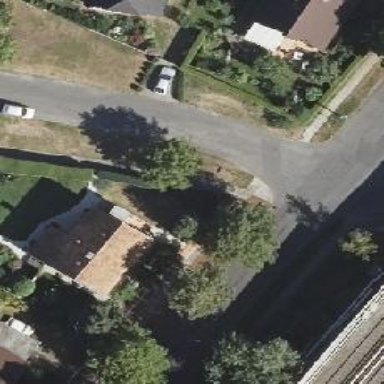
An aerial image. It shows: Residential road with asphalt surface. There is sidewalk on the left side.